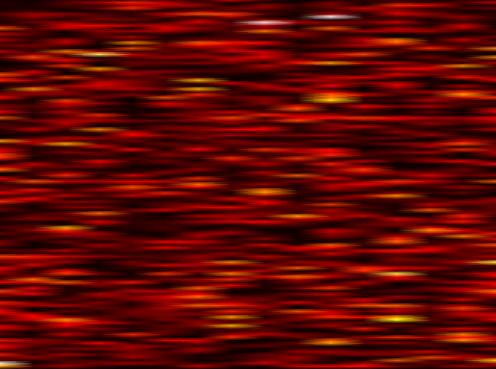
Label: WOLA